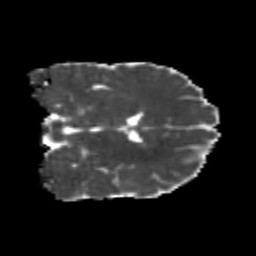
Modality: MD
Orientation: coronal
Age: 21
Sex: male
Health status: healthy
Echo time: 0.074 s